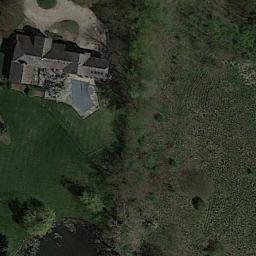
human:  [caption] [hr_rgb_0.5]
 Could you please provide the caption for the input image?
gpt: The sparse residential is on the grass next to some trees and bare land .

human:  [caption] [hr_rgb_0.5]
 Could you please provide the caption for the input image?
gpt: A path leads to this house with black roof .

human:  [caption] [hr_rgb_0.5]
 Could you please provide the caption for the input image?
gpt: There are several houses of different sizes in a sparse residential area surrounded by meadows and open spaces .

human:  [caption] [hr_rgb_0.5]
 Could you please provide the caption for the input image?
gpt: There are many trees beside the sparse residential .

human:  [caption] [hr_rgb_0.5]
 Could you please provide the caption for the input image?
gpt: A sparse residential area with a gray building on the green meadow .